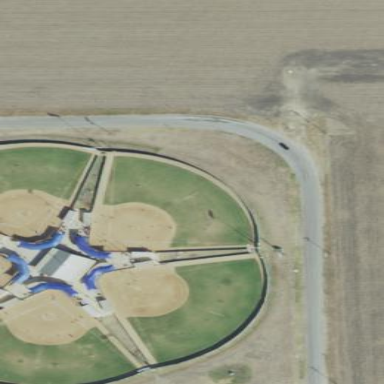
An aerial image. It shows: Softball pitch used for baseball games.